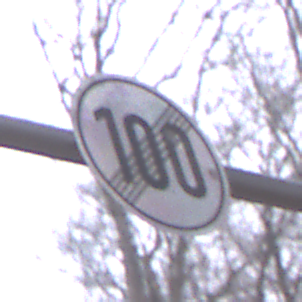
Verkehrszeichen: EndeGeschwindigkeit100
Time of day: Midday
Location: Outdoor (Nature)
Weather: Overcast
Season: Autumn
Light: Natural